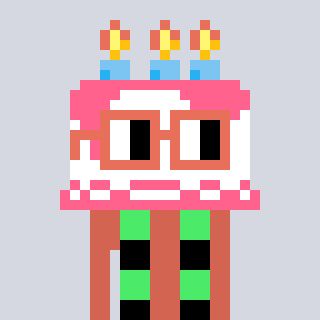
a pixel art character with square orange glasses, a cake-shaped head and a peachy-colored body on a cool background